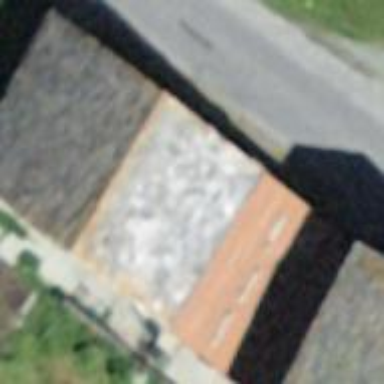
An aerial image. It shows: Shed.